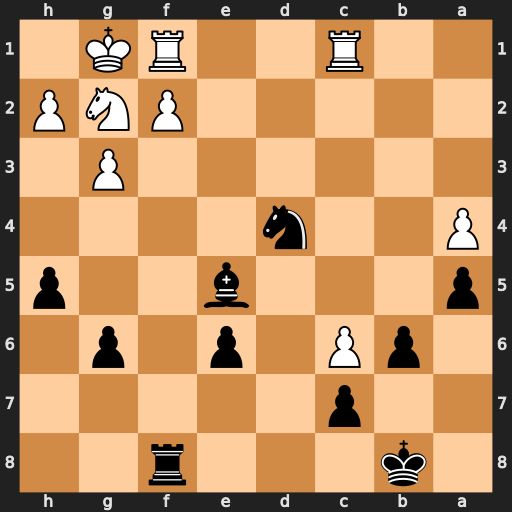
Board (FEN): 1k3r2/2p5/1pP1p1p1/p3b2p/P2n4/6P1/5PNP/2R2RK1
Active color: b
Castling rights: -
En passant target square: -
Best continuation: Ne2+ Kh1 Nxc1